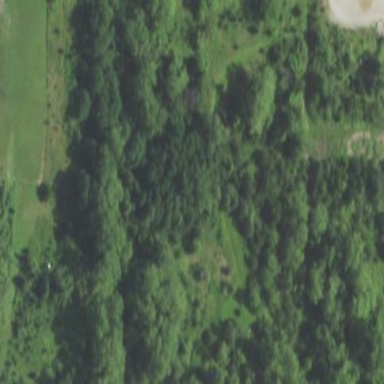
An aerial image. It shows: Beautiful woodland area.